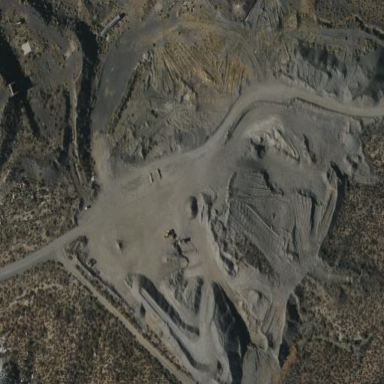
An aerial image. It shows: Quarry area.